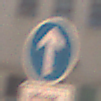
Verkehrszeichen: VorgeschriebeneFahrtrichtungGeradeaus
Zusatzzeichen unten: PersonengruppenFrei2
Umgebung: Outdoor, Urban
Tageszeit: MorningAfternoon
Wetter: Clear
Licht: Natural
Jahreszeit: NotSpecified
Kontrast: HighContrast